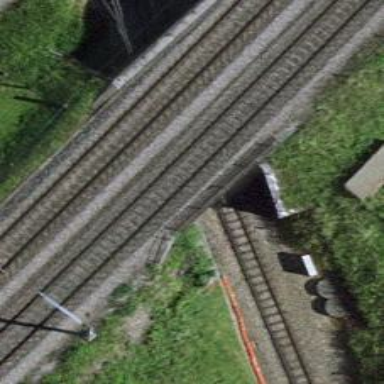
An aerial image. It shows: Narrow-gauge railway tunnel with electrified tracks and single railway track.